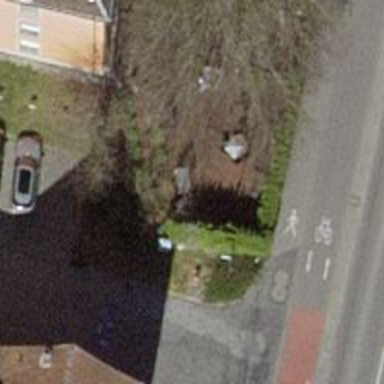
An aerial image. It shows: Street cabinet.